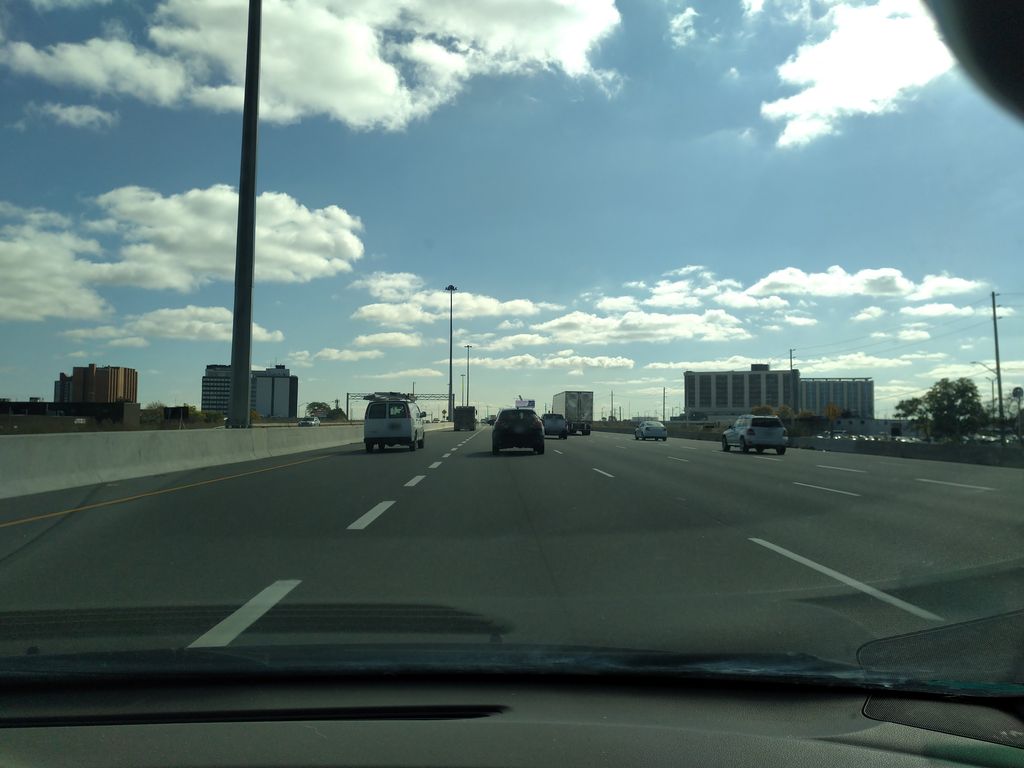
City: toronto